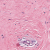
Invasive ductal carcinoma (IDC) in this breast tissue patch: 0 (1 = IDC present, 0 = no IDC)